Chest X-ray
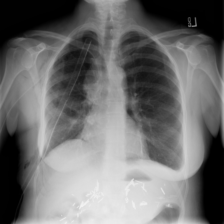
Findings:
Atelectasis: negative
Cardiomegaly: negative
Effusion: positive
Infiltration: negative
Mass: negative
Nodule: negative
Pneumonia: negative
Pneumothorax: positive
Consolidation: negative
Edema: negative
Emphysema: negative
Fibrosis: negative
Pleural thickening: negative
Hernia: negative